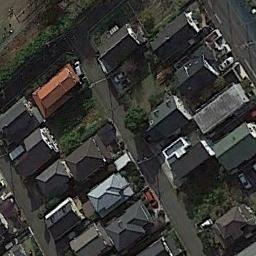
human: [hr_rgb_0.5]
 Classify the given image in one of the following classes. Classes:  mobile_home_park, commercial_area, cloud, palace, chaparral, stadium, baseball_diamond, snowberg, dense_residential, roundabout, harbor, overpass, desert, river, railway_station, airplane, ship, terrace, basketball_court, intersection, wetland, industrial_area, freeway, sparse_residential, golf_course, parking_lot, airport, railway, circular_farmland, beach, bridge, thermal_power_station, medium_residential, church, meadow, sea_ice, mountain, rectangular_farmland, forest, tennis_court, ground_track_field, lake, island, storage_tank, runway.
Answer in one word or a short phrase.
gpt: dense_residential